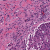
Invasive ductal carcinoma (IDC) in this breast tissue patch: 0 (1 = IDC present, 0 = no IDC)